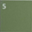
Piece: xx